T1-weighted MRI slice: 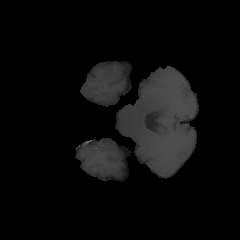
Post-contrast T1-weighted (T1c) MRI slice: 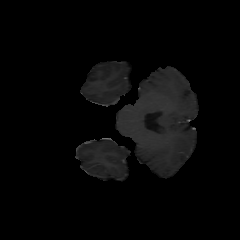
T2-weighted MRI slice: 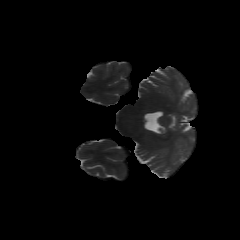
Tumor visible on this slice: no